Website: apple
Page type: stored-credit-cards
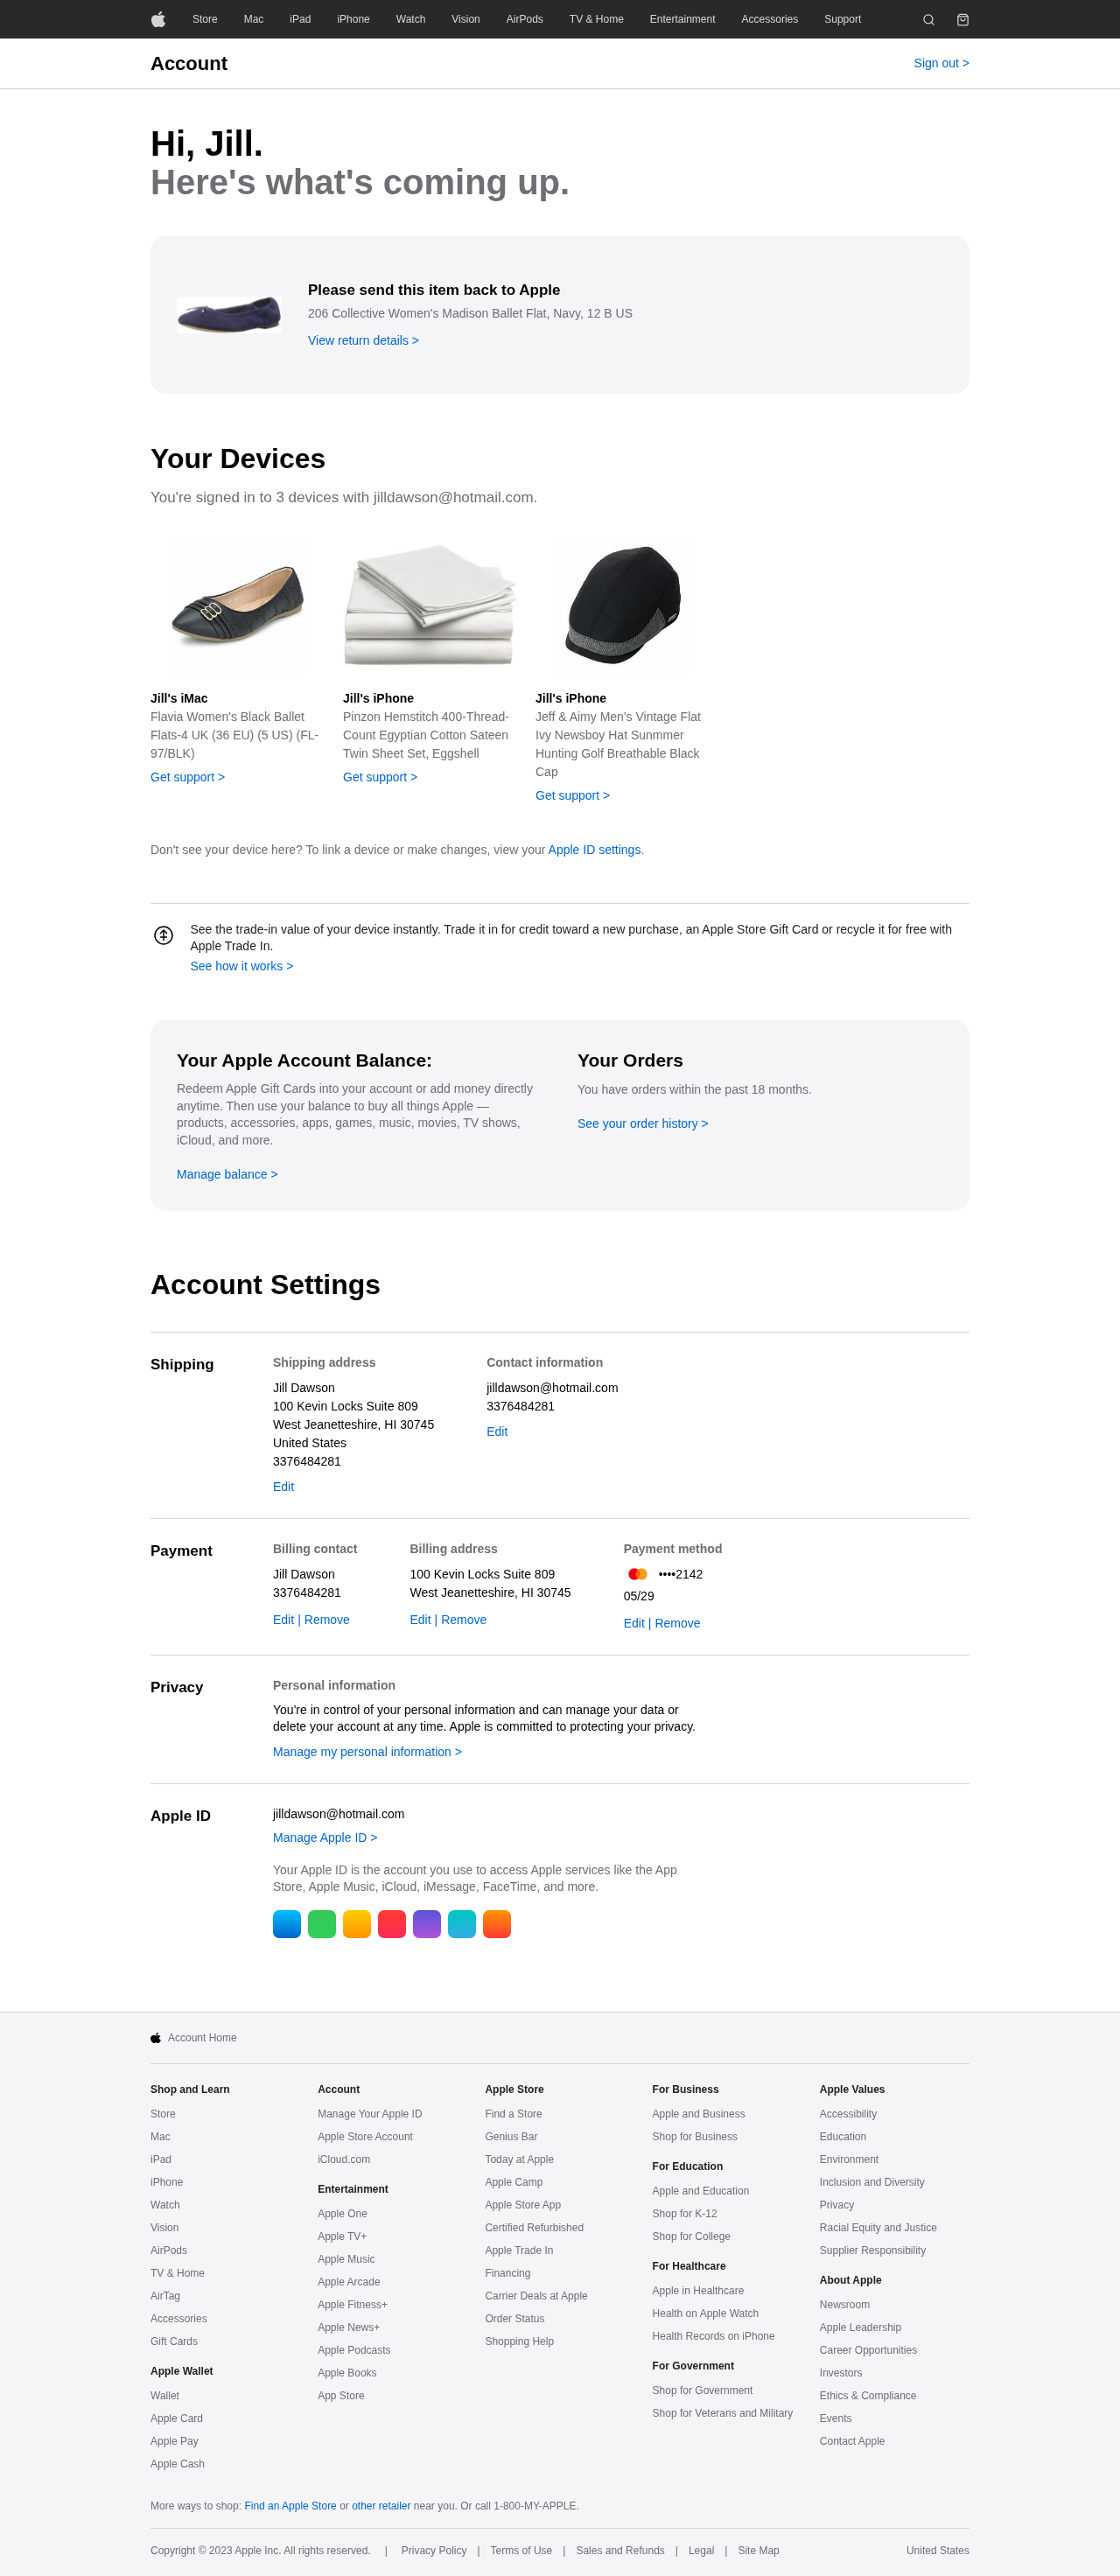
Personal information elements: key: PII_CARD_EXPIRY
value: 05/29
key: PII_CARD_LAST4
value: ••••2142
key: PII_CITY_STATE_ZIP
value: West Jeanetteshire, HI 30745
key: PII_COUNTRY
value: United States
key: PII_EMAIL
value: jilldawson@hotmail.com
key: PII_FIRSTNAME
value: Jill
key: PII_FULLNAME
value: Jill Dawson
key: PII_PHONE
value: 3376484281
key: PII_STREET
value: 100 Kevin Locks Suite 809
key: PII_FIRSTNAME2
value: Jill
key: PII_FIRSTNAME3
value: Jill
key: PII_EMAIL2
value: jilldawson@hotmail.com
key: PII_PHONE2
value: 3376484281
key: PII_FULLNAME2
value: Jill Dawson
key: PII_PHONE3
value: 3376484281
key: PII_STREET2
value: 100 Kevin Locks Suite 809
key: PII_CITY_STATE_ZIP2
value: West Jeanetteshire, HI 30745
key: PII_EMAIL3
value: jilldawson@hotmail.com
Product elements: key: PRODUCT1_NAME
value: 206 Collective Women's Madison Ballet Flat, Navy, 12 B US
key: PRODUCT2_NAME
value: Flavia Women's Black Ballet Flats-4 UK (36 EU) (5 US) (FL-97/BLK)
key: PRODUCT3_NAME
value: Pinzon Hemstitch 400-Thread-Count Egyptian Cotton Sateen Twin Sheet Set, Eggshell
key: PRODUCT4_NAME
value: Jeff & Aimy Men's Vintage Flat Ivy Newsboy Hat Sunmmer Hunting Golf Breathable Black Cap